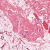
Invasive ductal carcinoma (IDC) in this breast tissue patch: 0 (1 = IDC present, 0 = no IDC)